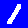
Digit: 1